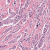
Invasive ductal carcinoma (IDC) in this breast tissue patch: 1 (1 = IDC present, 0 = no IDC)